Question: I've written a Java server application that I run on a <URL>.
The application itself works just fine, but I notices something very strange.
### Issue
After calling 'java -Xmx200M -jar "CCU.jar' I'd expect to see one Java process running my 'CCU.jar'.
When calling 'top' there is just one java process (as expected). But when I call 'htop' I get this:

What are all these subprocesses that seem to be the same process (they have the exactly same data showed in the table) but have different PIDs?
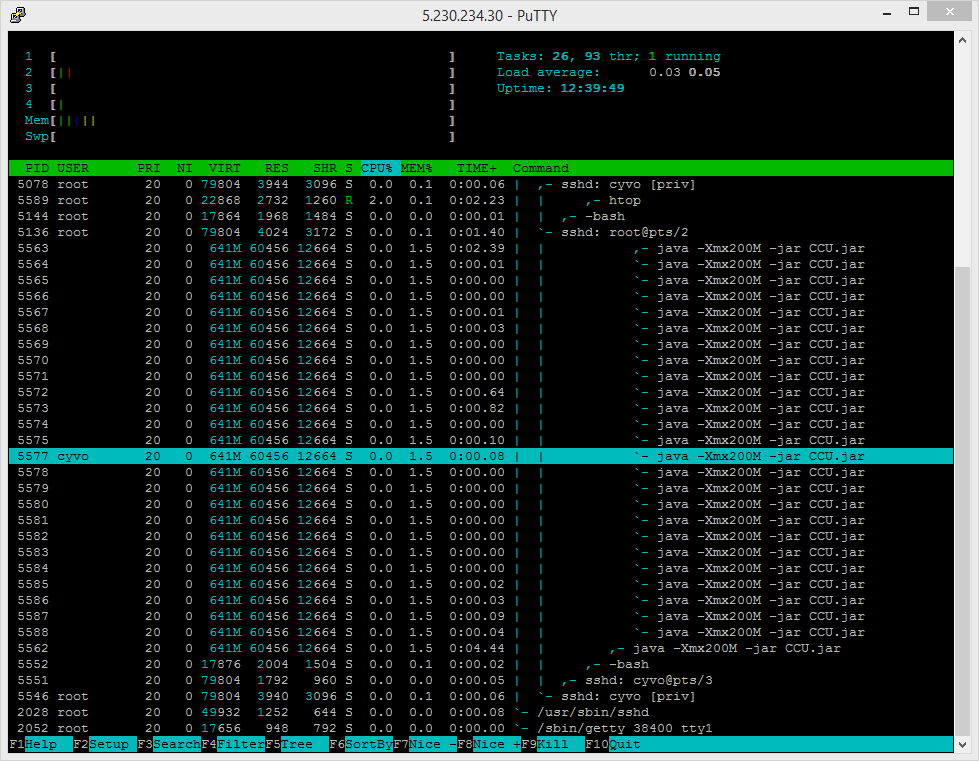
Answer: A java application is never single threaded (Garbage Collector thread among other). So you always end up with several thread. Moreover, Linux implement thread as <URL> therefore, each Java thread will appear as a process with a unique PID in 'htop'.